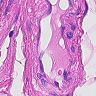
Metastatic tissue present: no